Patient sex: F
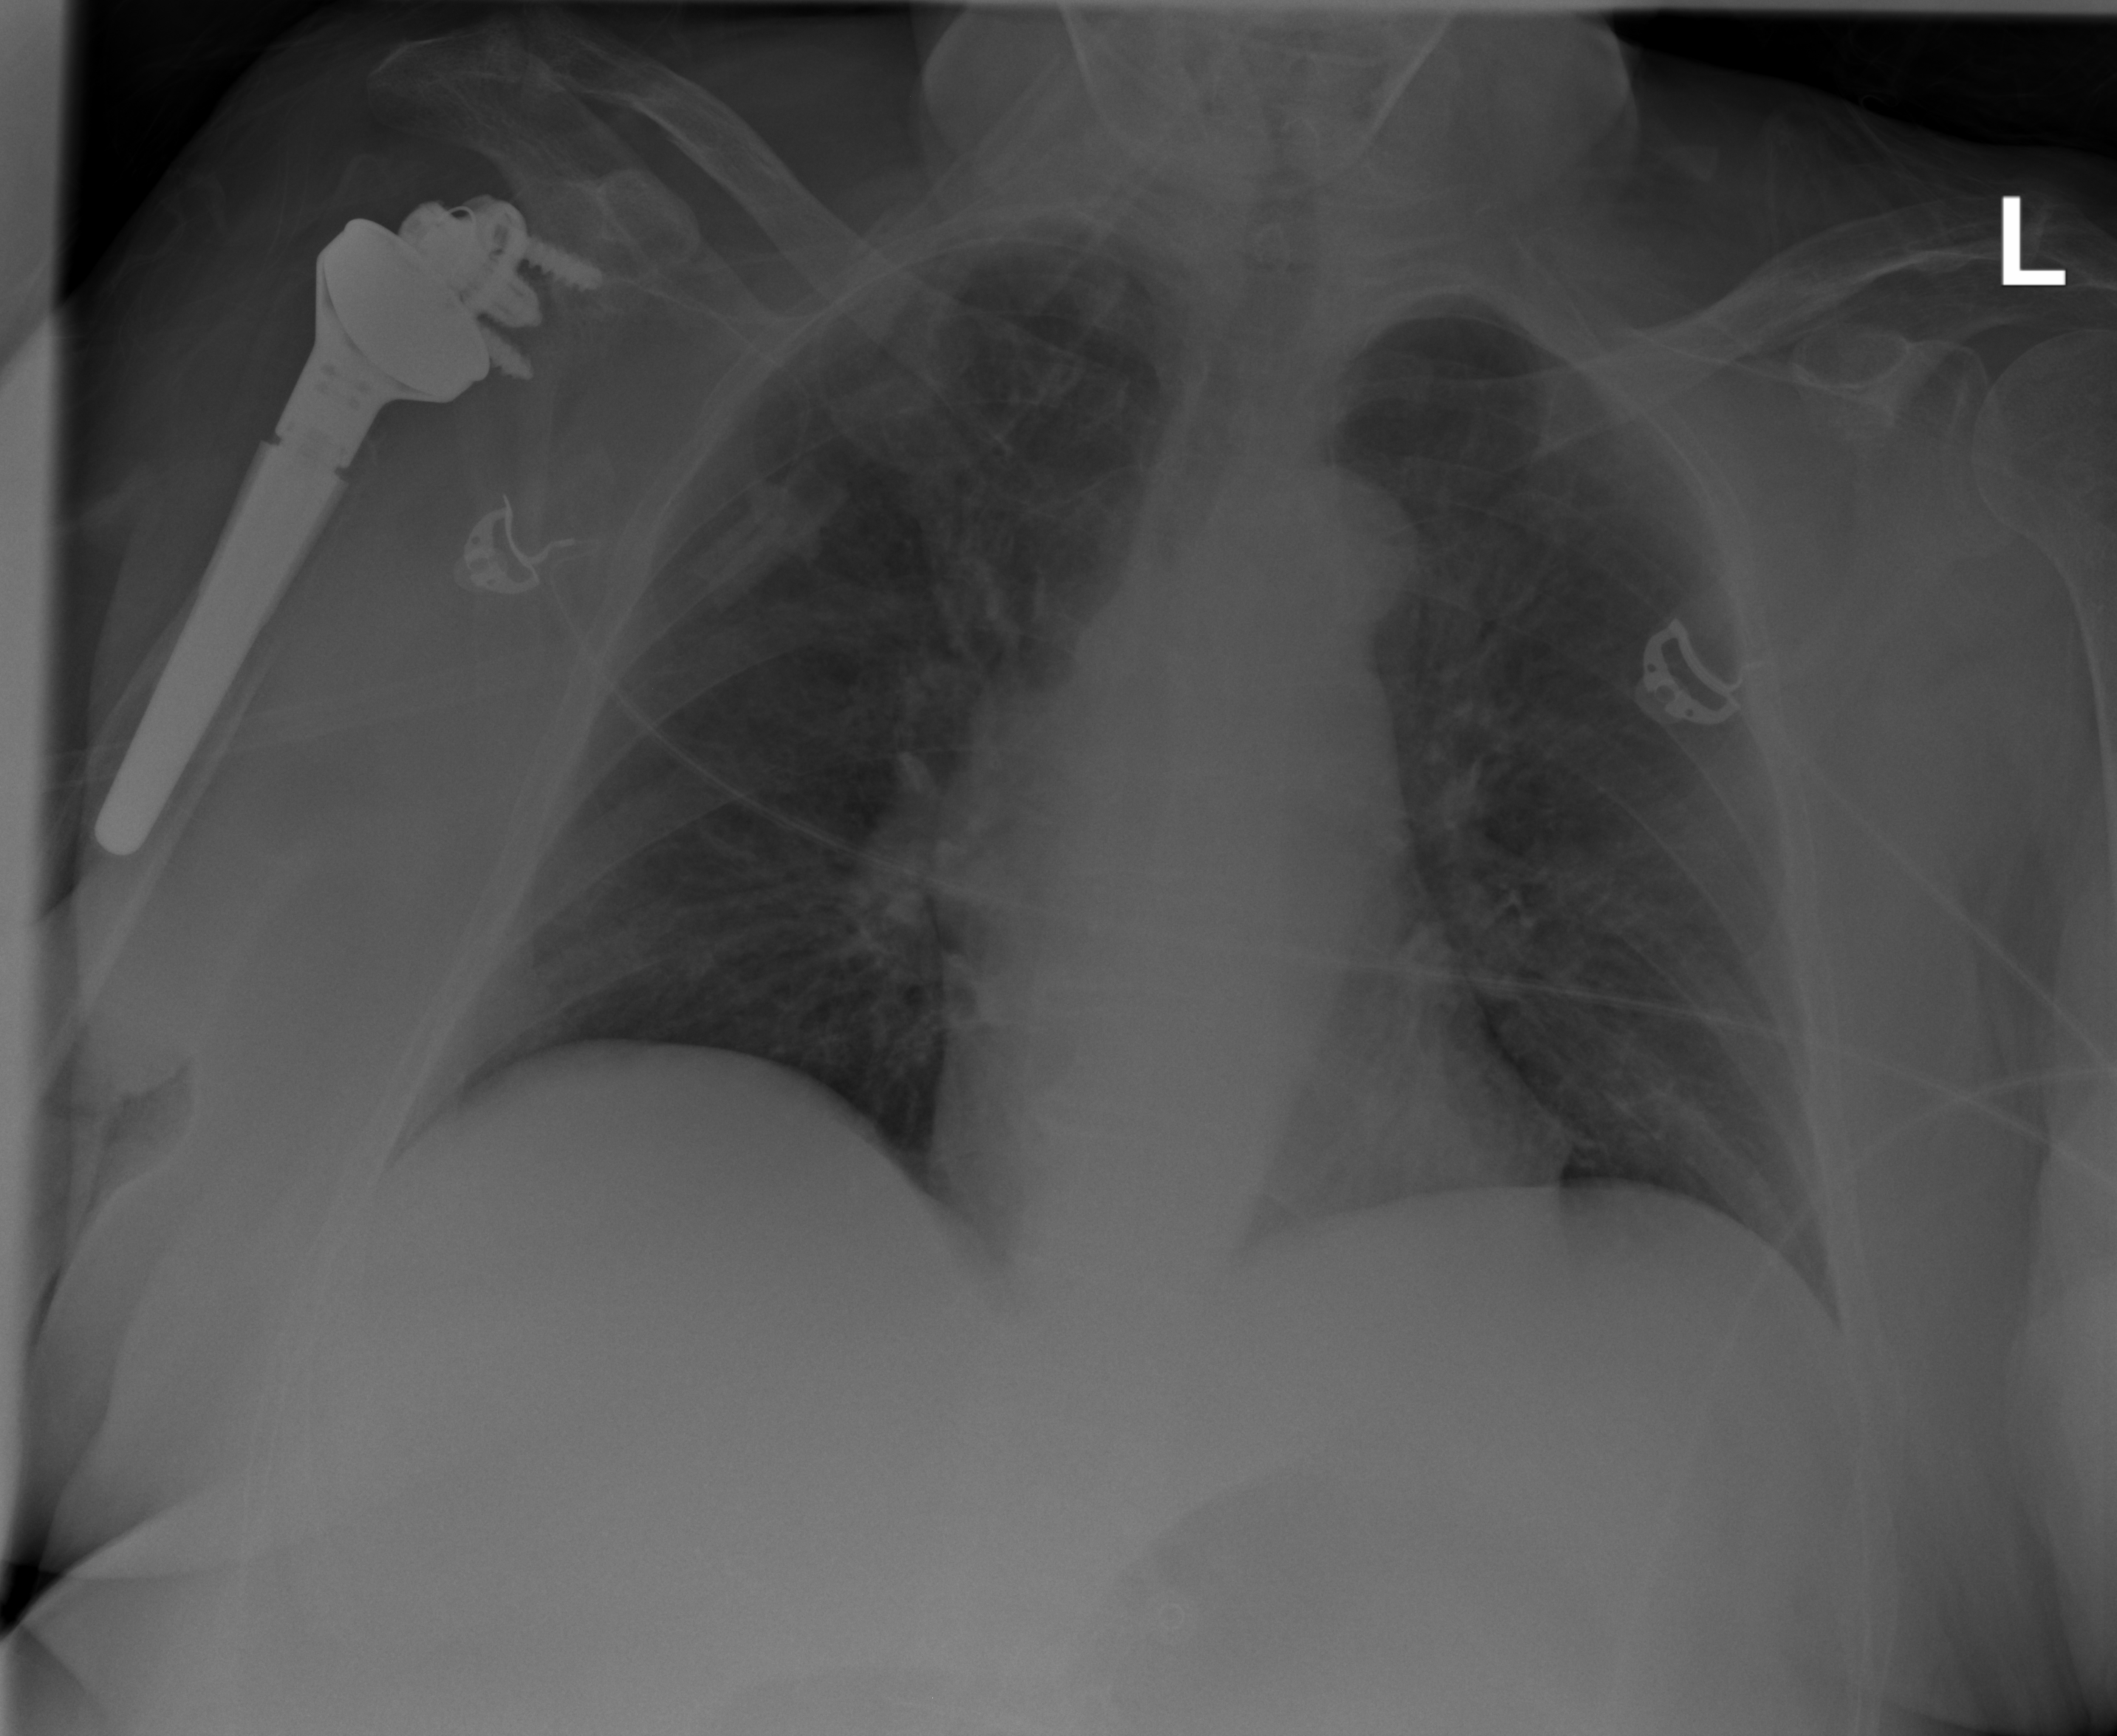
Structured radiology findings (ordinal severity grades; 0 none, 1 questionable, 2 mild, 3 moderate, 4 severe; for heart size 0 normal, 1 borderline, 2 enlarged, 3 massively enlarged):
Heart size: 1
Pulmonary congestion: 2
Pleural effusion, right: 0
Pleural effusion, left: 0
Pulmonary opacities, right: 0
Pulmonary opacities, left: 0
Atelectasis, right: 2
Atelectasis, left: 2